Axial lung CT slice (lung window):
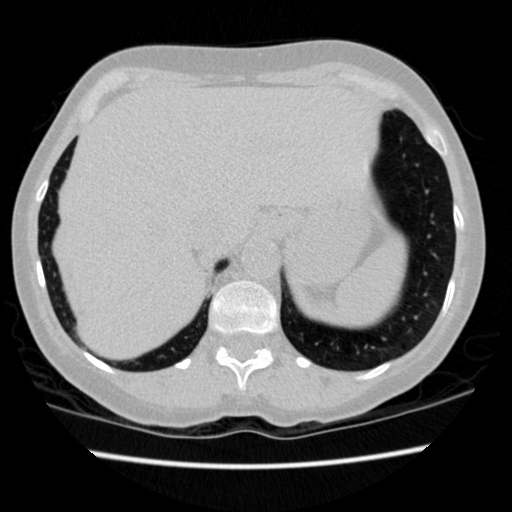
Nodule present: no